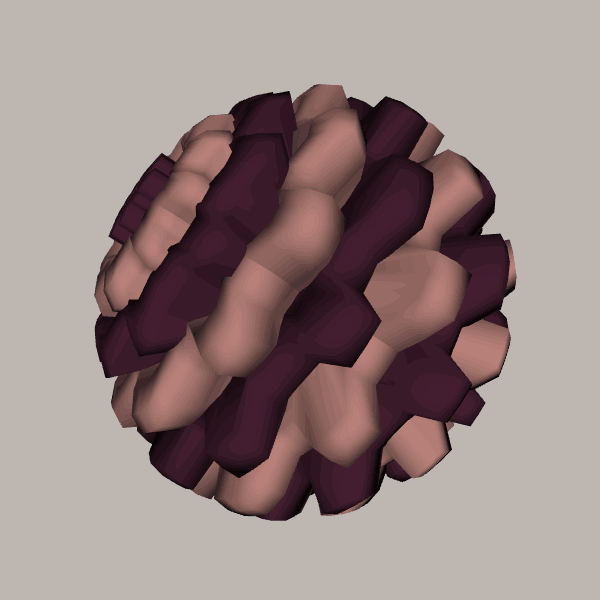
Background: light